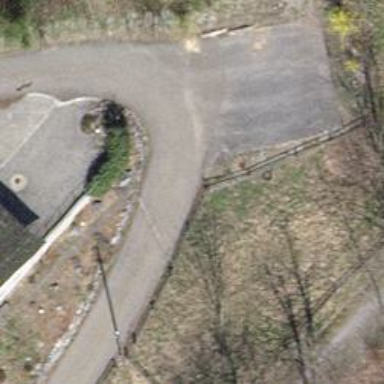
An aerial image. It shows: Service road with gravel surface.